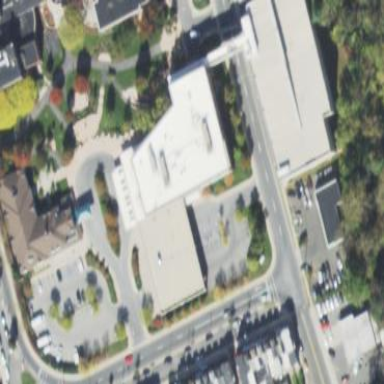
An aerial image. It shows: Hospital building.